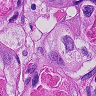
Metastatic tissue present: yes